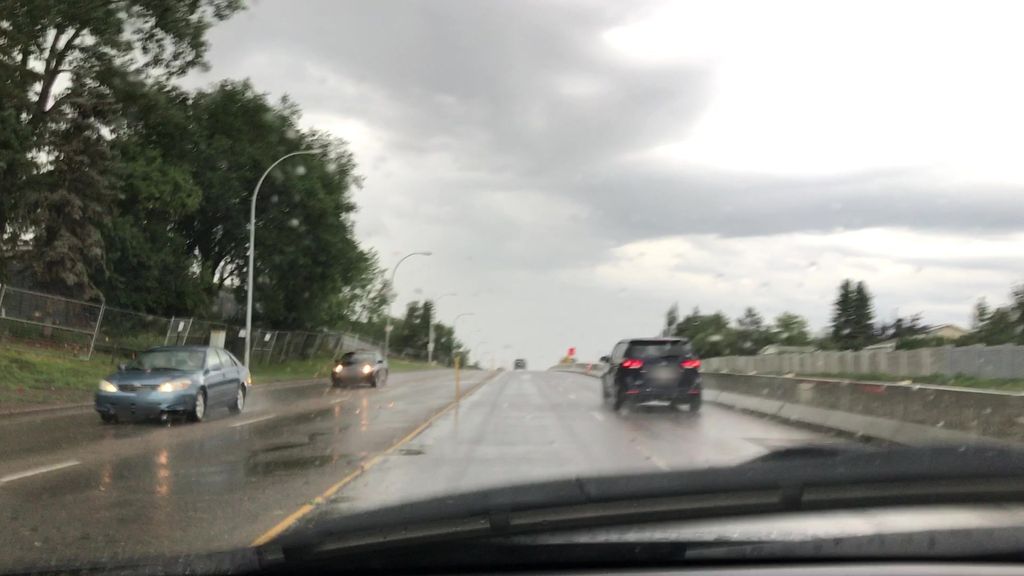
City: edmonton